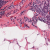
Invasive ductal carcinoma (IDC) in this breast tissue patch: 1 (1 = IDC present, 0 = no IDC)